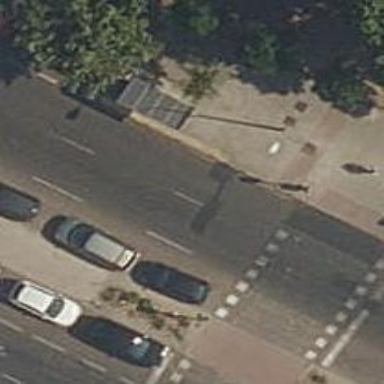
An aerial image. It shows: Bus stop with platform for public transport.